Question: This is the complete design I'm going for:

And this is the code: <URL>
A couple of questions:
1. Why doesn't a code margin-left do nothing when changed for the object #date?
2. Do you know of a code that I can use to center a #separator object on a .post-bg (the white background)? I used margin-left for that in my CSS.
3. How can I align the <h2> text's right border to the <p> text's right border but keep the <h2> text alignment to the right?
4. Why doesn't a custom font code work for this fiddle?
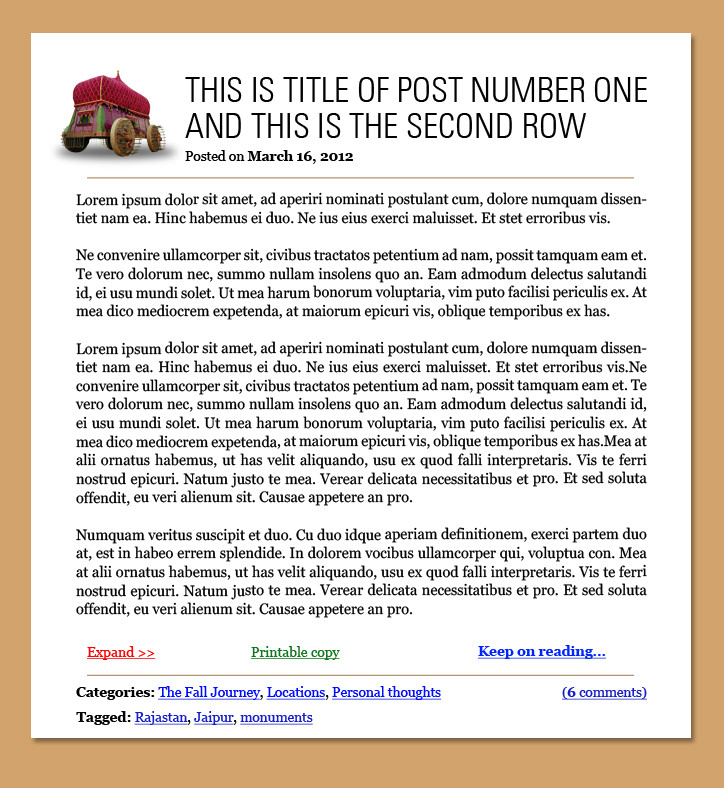
Answer: lots of points are best put into separate questions, but anyway...
1. It does work! Margin is set to 550px to prove
2. You can use margin: 0 auto; on the separator element to center it. See here.
3. Use text-align: justify; for your desired text alignment on both sides. See it here.
4. I think it has to do with not being able to serve fonts cross-domain. But I am not 100% sure.